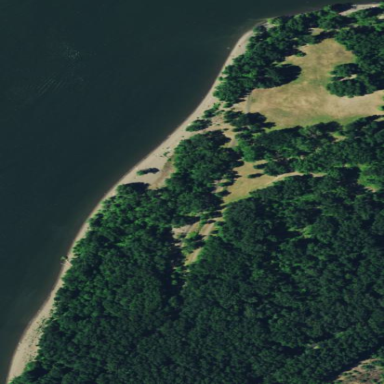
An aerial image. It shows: Sandy beach with natural surroundings.